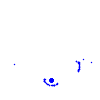
Particle: electron